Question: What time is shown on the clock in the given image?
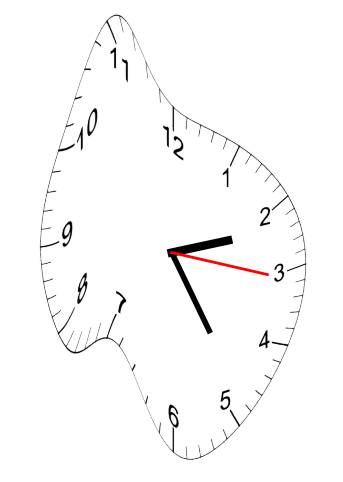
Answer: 02:24:16